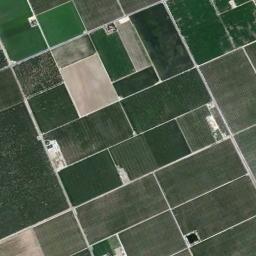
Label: rectangular_farmland